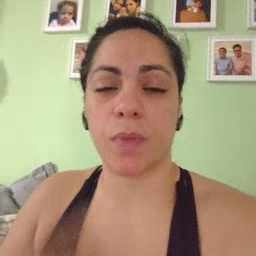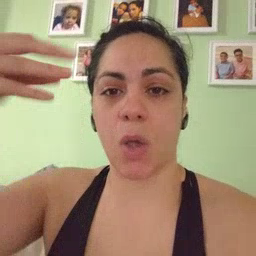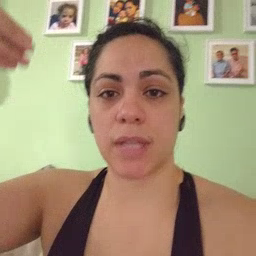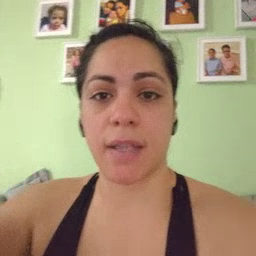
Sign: outside